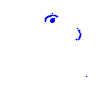
Particle: pion